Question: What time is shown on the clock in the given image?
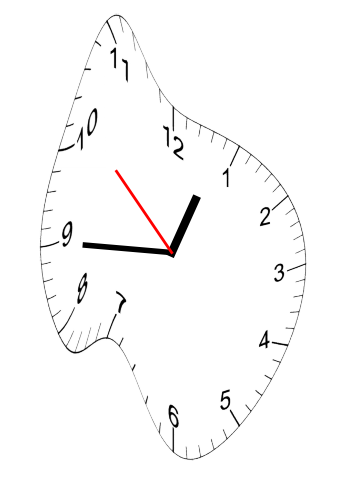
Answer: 12:44:52